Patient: sex M, age 53
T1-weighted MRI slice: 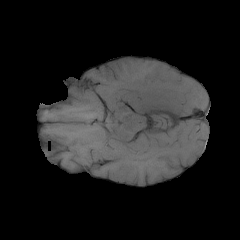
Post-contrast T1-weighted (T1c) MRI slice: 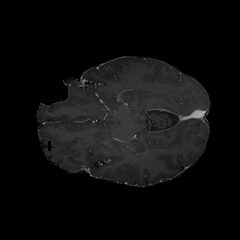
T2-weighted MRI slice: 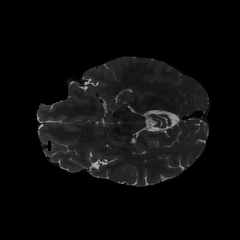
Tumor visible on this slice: no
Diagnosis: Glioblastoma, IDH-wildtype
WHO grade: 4